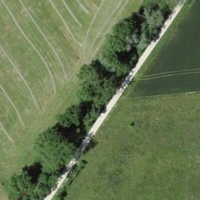
EUNIS habitat code: 52
Species observed at this site:
Centaurea scabiosa